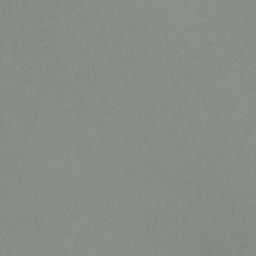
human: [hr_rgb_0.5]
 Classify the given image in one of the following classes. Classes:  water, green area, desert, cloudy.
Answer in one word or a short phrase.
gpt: cloudy